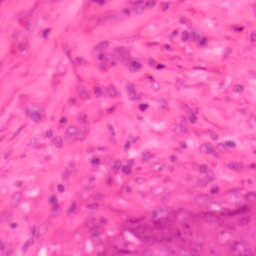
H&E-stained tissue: Colon